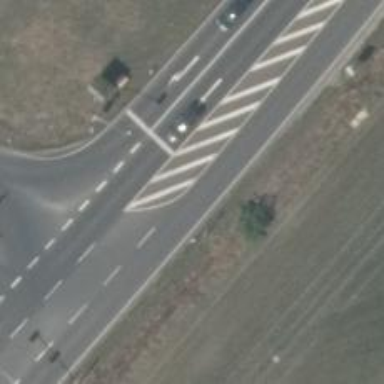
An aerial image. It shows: Road with traffic signals controlling the flow of traffic.